Field crop: maize
Growth stage: 1
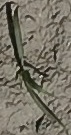
Species: sorghum